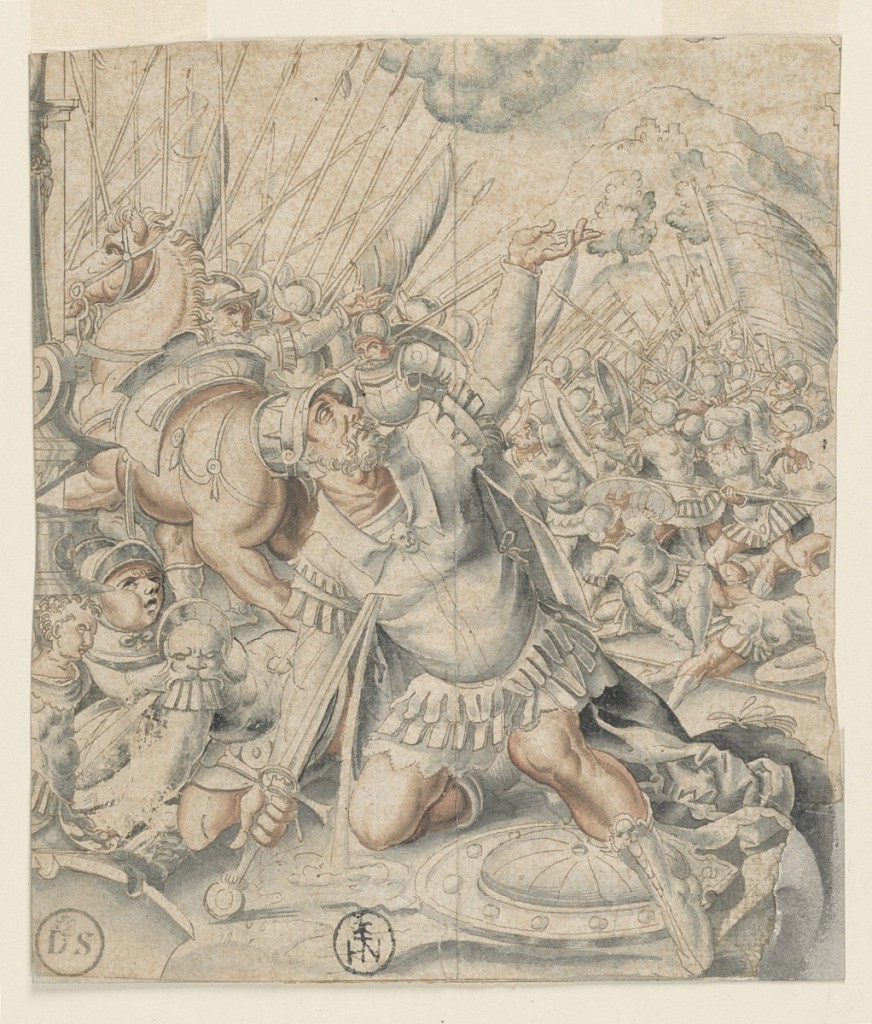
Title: Design for a stained glass window
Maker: Christoph Murer, Swiss, 1558 - 1614
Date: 1600
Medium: Pen and ink, brush and watercolor on paper
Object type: Drawing
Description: Saul and his young armor bearer fall upon their swords in the foreground. Battle scene in the rear.